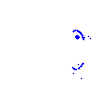
Particle: proton